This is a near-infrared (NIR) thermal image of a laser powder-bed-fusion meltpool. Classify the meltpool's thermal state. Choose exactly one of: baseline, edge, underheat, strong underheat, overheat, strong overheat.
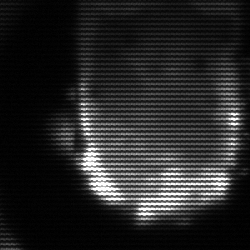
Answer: baseline